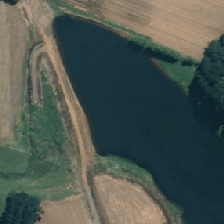
Land cover: lake_pond